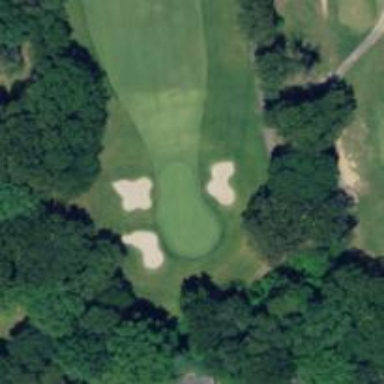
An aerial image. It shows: Golf hole.